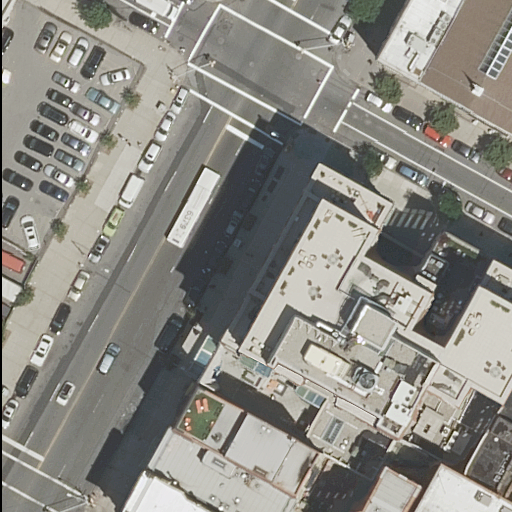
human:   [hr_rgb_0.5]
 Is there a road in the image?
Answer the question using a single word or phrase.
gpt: yes

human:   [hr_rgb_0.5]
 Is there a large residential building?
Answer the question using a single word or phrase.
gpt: yes

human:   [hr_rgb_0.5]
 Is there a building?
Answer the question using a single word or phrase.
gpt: yes

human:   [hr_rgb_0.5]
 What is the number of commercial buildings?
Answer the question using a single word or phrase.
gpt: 1

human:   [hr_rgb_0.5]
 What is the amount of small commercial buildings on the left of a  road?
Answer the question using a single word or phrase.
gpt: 0

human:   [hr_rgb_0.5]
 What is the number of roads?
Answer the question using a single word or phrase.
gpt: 3

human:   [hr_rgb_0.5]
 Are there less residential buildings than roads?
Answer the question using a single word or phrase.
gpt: no

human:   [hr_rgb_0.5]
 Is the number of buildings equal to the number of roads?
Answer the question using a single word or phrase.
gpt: no

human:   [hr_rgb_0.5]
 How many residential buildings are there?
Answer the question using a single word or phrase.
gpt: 8

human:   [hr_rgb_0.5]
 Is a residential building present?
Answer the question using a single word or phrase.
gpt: yes

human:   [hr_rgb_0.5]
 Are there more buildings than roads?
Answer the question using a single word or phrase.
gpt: yes

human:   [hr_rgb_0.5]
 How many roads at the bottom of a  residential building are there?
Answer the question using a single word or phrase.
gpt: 3

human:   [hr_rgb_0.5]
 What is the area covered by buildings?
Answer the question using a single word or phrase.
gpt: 5441m2

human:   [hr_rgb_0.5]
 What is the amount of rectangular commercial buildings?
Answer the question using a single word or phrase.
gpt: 0

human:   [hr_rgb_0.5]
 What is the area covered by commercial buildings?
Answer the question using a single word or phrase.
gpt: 1838m2

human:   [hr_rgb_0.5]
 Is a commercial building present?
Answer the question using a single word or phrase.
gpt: yes

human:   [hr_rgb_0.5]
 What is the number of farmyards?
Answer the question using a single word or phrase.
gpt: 0

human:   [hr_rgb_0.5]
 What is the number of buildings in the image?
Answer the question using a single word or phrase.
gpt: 9

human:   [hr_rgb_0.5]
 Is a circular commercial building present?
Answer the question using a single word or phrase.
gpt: no

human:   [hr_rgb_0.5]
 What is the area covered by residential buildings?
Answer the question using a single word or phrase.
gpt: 3603m2

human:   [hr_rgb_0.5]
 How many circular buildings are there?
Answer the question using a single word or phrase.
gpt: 0

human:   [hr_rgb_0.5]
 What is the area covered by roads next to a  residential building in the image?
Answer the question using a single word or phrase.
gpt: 0m2

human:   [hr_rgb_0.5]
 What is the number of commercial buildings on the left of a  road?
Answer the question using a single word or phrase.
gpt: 0

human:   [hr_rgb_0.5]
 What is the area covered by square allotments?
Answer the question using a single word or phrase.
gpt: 0m2

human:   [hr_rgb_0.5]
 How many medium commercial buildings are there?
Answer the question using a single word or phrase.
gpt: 0

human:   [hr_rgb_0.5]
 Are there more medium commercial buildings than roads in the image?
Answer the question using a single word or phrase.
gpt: no

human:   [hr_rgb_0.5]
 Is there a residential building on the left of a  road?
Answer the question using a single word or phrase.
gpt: yes

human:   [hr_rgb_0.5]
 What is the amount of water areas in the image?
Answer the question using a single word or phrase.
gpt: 0

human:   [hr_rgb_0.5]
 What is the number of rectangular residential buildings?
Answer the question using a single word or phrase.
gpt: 3

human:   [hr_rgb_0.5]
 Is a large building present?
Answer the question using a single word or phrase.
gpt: yes

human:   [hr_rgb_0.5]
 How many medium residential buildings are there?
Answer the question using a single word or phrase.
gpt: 4

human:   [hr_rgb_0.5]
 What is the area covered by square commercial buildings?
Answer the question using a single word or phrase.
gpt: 0m2

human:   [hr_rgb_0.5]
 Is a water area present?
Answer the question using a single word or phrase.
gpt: no

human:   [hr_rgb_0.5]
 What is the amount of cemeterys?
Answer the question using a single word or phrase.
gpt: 0

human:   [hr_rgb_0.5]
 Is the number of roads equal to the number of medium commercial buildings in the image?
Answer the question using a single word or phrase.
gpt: no

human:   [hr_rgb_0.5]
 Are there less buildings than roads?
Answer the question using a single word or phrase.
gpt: no

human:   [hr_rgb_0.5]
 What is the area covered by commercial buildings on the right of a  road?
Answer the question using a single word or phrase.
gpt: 1838m2

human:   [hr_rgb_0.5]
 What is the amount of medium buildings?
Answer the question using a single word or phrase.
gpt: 4

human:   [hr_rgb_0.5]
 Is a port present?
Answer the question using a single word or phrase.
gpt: no

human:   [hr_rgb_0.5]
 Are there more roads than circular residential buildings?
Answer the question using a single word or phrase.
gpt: yes

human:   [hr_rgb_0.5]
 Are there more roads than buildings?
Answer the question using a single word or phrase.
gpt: no

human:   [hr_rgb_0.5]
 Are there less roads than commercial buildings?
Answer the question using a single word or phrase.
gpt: no

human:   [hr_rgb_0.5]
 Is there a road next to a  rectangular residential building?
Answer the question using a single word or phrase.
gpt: yes

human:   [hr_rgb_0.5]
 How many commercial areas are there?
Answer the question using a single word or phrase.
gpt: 0

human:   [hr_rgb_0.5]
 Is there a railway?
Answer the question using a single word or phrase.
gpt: no

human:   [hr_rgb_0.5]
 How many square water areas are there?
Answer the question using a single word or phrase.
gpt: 0

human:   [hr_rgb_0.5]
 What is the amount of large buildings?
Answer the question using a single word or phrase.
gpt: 3

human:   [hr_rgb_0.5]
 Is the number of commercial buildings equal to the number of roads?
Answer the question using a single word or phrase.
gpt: no

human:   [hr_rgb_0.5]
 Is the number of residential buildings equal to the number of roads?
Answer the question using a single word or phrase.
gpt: no

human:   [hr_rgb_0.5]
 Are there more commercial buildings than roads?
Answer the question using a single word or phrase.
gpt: no

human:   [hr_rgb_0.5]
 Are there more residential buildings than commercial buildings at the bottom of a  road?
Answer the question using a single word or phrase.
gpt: yes

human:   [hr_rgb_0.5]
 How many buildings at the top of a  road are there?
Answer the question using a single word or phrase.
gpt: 2

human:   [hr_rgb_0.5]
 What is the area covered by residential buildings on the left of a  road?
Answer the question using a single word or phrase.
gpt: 618m2

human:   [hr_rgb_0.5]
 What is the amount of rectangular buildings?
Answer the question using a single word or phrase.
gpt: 3

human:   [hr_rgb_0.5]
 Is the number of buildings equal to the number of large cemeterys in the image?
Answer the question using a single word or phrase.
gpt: no

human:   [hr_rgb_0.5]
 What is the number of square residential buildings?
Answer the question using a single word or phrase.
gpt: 0

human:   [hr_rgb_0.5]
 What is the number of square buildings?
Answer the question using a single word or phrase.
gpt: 0

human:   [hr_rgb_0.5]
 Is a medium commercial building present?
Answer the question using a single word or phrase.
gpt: no

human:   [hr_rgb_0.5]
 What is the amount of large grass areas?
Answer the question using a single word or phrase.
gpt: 0

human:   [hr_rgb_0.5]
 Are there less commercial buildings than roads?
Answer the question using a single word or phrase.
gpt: yes

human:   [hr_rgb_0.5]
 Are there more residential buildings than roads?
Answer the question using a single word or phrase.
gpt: yes

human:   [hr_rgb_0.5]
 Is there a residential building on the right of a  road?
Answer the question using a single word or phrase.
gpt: yes

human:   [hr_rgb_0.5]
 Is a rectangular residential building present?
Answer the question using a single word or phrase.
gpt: yes

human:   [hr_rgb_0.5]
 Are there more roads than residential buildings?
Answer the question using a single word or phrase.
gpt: no